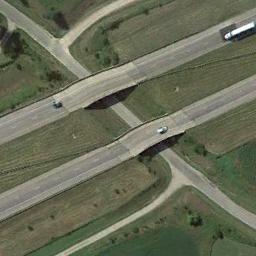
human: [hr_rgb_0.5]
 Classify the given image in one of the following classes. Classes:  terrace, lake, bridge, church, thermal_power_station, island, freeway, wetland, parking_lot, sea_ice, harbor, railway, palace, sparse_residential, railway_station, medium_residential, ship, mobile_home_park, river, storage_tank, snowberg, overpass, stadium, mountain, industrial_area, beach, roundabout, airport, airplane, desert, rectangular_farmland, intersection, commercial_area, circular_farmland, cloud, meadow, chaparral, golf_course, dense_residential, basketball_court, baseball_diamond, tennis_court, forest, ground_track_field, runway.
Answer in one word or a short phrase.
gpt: overpass